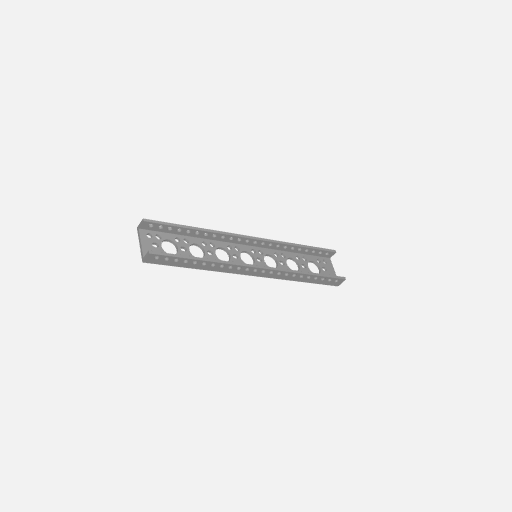
Part: MiniLowSideUChannel7H